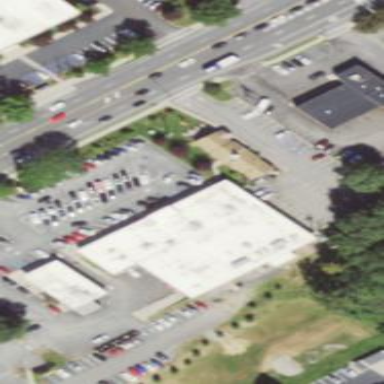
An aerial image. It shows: Retail area.